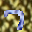
Label: 7